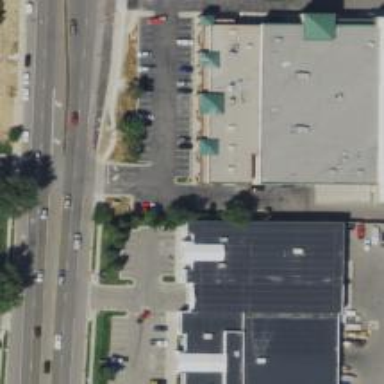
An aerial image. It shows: Car rental facility.